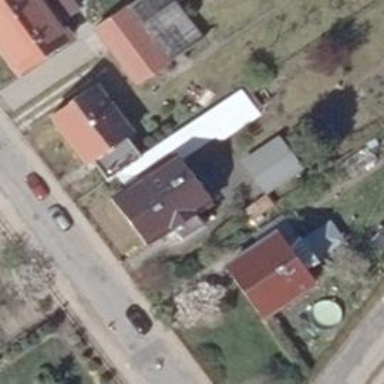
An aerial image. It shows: House with gambrel roof.